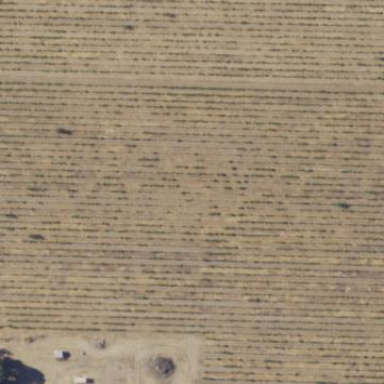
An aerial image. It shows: Vineyard with grape crops.